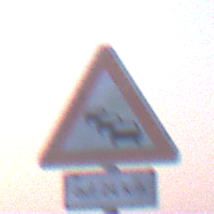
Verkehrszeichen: Stau
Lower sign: LaengeEinerStrecke6
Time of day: SunriseSunset
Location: Outdoor (Urban)
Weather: Clear
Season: NotSpecified
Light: Natural